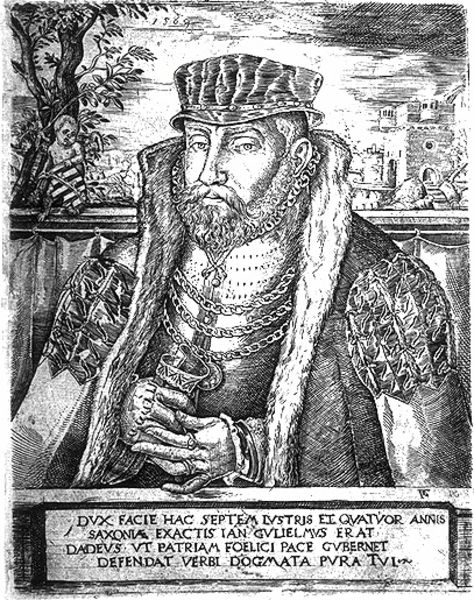
Titel: Bildnis von Johann Wilhelm, Herzog von Sachsen
Künstler: Peter Gottlandt
Institution: (Seriendruck)
Schlagwörter: baum, mann, stadt, finger, hut, schmuck, skizze, haus, hochformat, zylinder, bart, mütze, schnurrbart, kragen, pelz, vollbart, ärmel, hände, portrait, porträt, vorhang, mantel, brustbild, engel, putte, putto, holzschnitt, schrift, kette, mauer, tafel, ernst, raffung, burg, ringe, druck, druckgraphik, schwarz-weiß, schraffur, radierung, stich, ketten, adeliger, krause, fürst, rüstung, rolle, wappen, harnisch, pelzmantel, dolch, herzog, sieben, amor, kupferstich, latein, sachsen, bärtiger, vignette, kargen, reicher, dux, hohen kragen